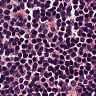
Metastatic tissue present: no